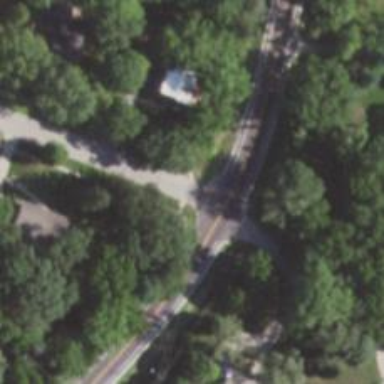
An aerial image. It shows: Unmarked crossing on the road.